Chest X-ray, PA view. Patient: 58 years old, sex F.
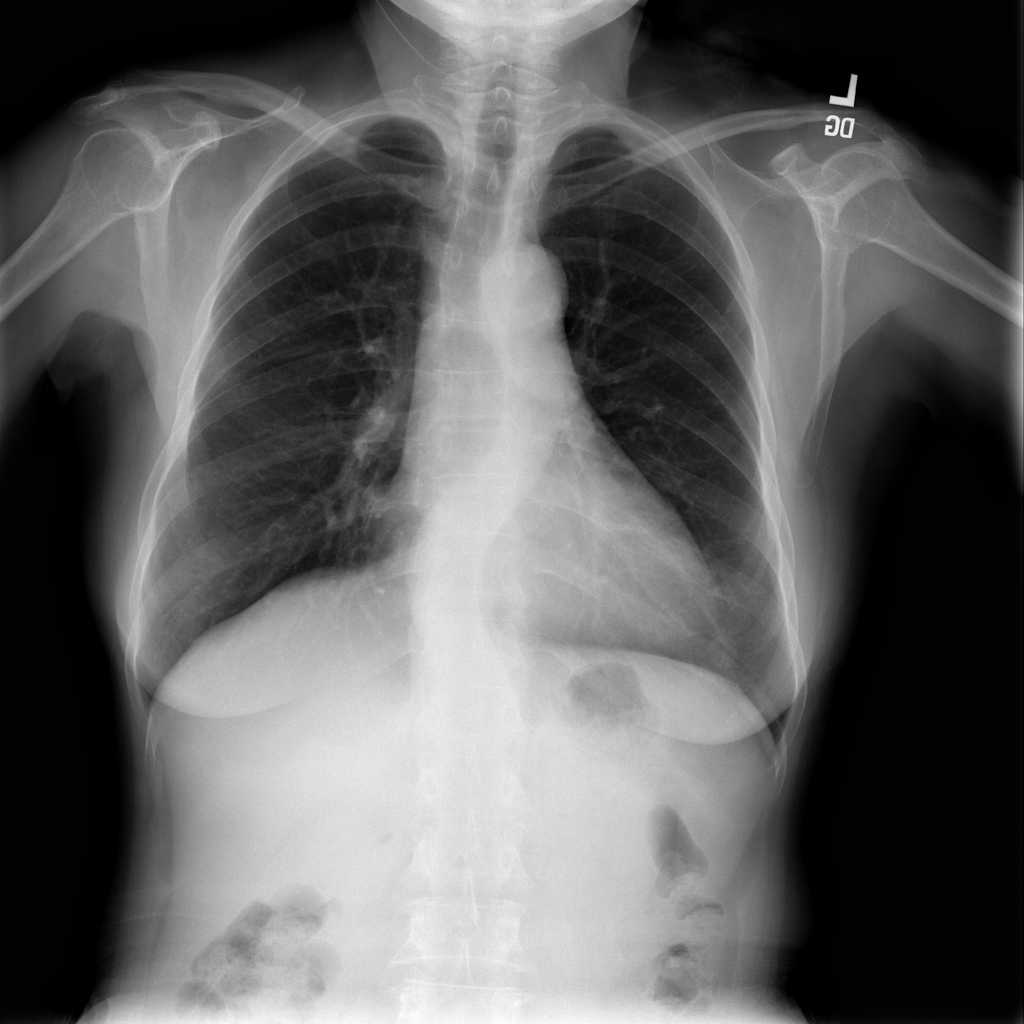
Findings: No Finding